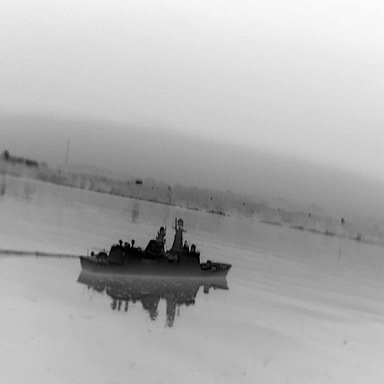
There is a warship in the infrared image.